Question: I am working on a project that uses Packery(Masonry) with draggable modules.
The main container where the modules sit is scrollable, while the header and side nav should stay fixed.
They DO stay fixed however, I get a strange bug where when scrolling through the modules, the fixed elements also scroll then jump back up when the user clicks elsewhere.
It certainly happens most prominently on Chrome.
<URL>
This does not work well on a few browsers including FF but works OK on IE11.

This is my first experience with this issue so go easy on me!
Thanks in advance
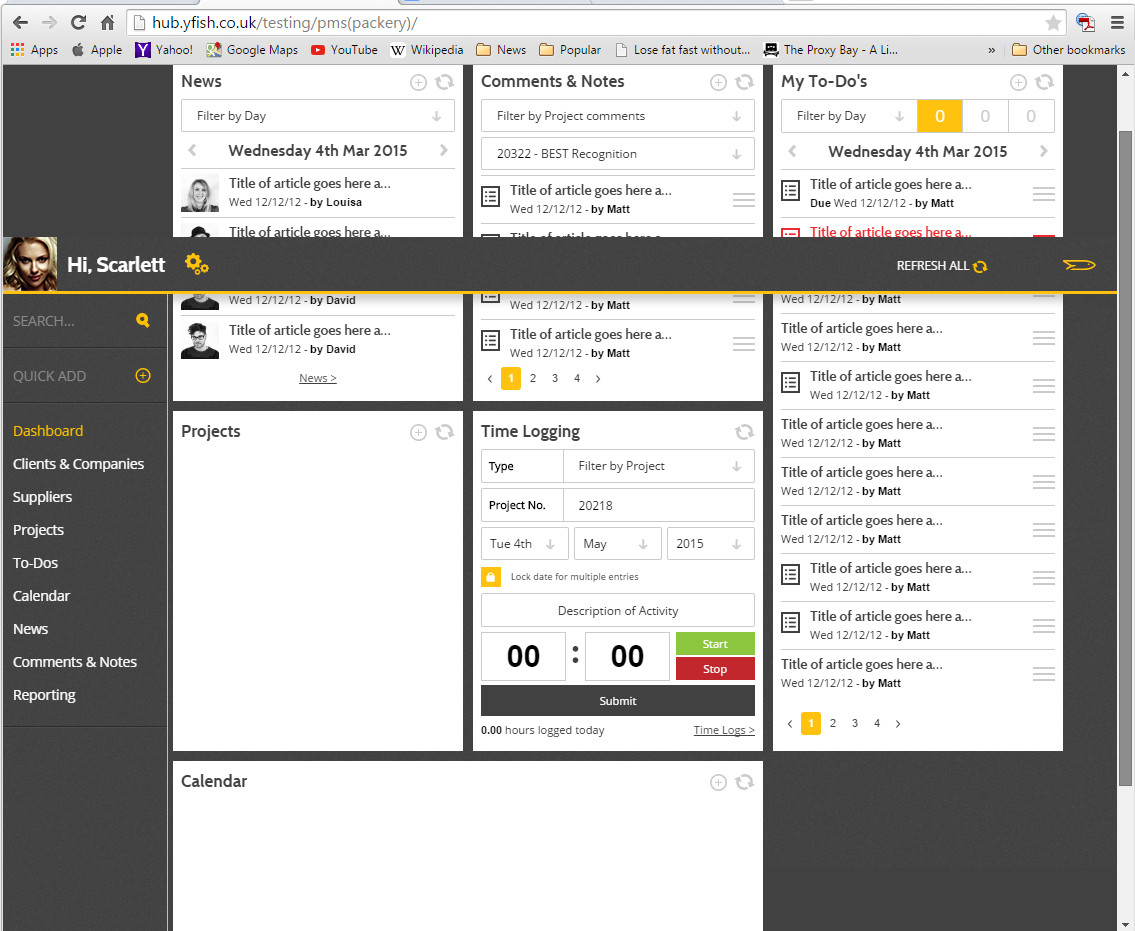
Answer: The following snippets worked for me:
'''
-webkit-transform: translateZ(0);
-webkit-backface-visibility: hidden;
'''
See:
<URL>